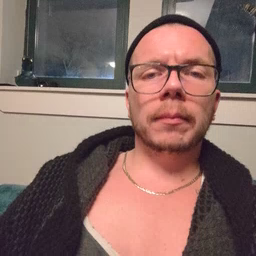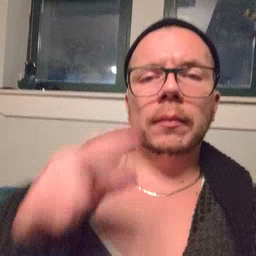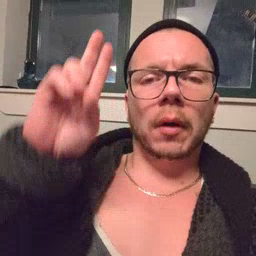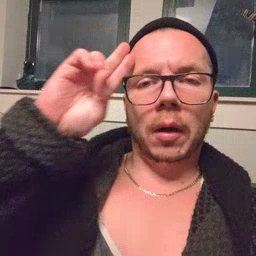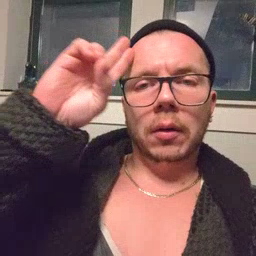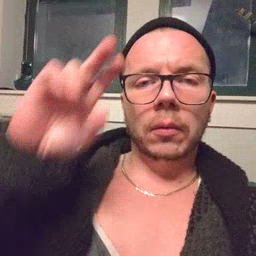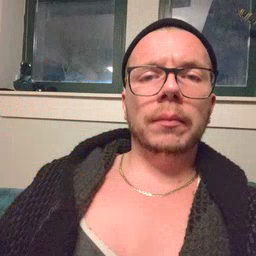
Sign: uncle